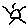
Label: sun